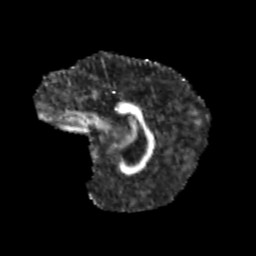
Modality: FA
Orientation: sagittal
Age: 10
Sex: female
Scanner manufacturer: siemens
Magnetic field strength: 3 T
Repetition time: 3.8 s
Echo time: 0.07 s